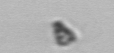
Label: Pyramimonas